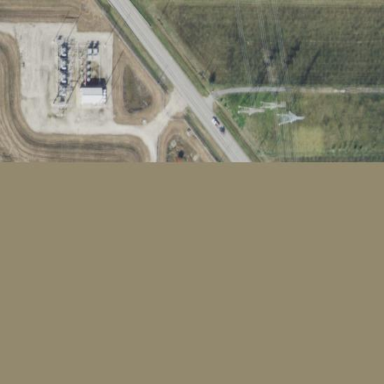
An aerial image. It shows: Outdoor power substation enclosed by fence. The substation operates at the transmission level.